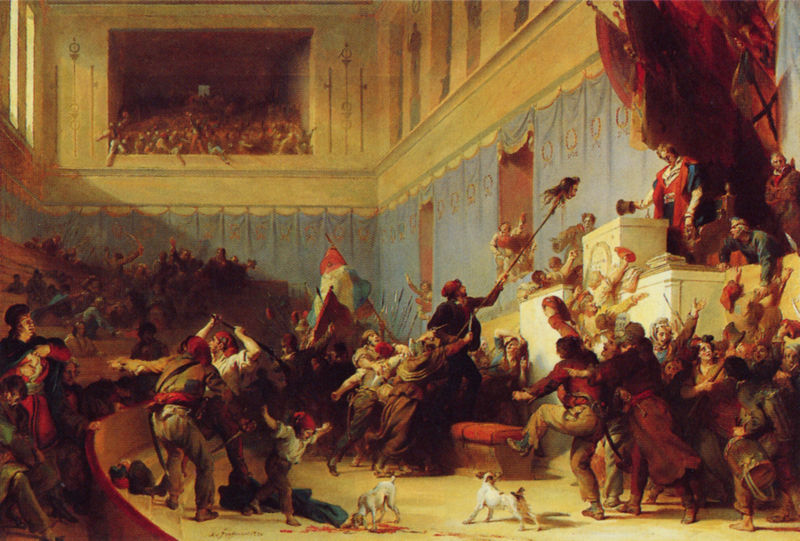
Titel: Boissy d'Anglas salutant la tête du député Féraud, Boissy von Anglas grüßt den Kopf des Abgeordneten Féraud
Künstler: Alexandre Evariste Fragonard
Standort: Paris
Institution: Musée du Louvre
Schlagwörter: angriff, blau, dunkel, gemälde, gruppe, kampf, kopf, mann, nackt, schatten, weiß, frauen, gelb, menschen, sitzen, braun, fenster, frankreich, frau, geste, hell, hut, hüte, kleid, kleider, licht, männer, raum, schwarz, zeichen, zimmer, hund, hunde, rot, schloss, tier, tiere, fächer, malerei, menge, ornament, alt, bart, gericht, hose, mütze, mützen, richter, trinken, wand, alte, arme, enthauptet, enthauptung, mensch, stehen, stein, tod, tot, bild, innenraum, signatur, vorhang, öl, kirche, boden, gold, haare, kutte, mantel, redner, stoff, adel, familie, gewänder, innen, kind, mutter, personen, krone, bauern, kinder, stock, beine, balkon, sitz, sitze, fahnen, stab, tribüne, zuschauer, fahne, flagge, hosen, jungen, trikolore, hemden, laufen, klein, linien, bank, empore, loge, saal, schemel, figuren, französisch, banner, gewalt, krieg, schlacht, sturm, treppe, tricolore, unruhe, könig, lanze, soldaten, vorhänge, wandmalerei, lichteinfall, podest, junge, fallen, tor, arena, ränge, wände, truhe, blut, greis, balustrade, aufruhr, stürmen, militär, revolution, schwert, waffen, überfall, aufstand, jacken, revolte, soldat, waffe, menschenmasse, rennen, tumult, mäntel, volk, herrscher, kranz, menschenmenge, kämpfen, bänke, pult, manege, reihen, wappen, kontraste, blutlache, lache, freiheit, schreien, wut, baldachin, gemenge, lanzen, geschosse, tempel, kränze, speer, speere, flaggen, stange, gewehre, schlagen, schrei, zorn, wandbehang, klettern, französische revolution, liberte, parlament, absperrung, verkündigung, brüderlichkeit, gleichheit, fahnenstange, sitzbänke, sitzreihen, podium, bastion, bürgerkrieg, spiess, stuffen, tribunal, ansturm, pöbel, ballhaus, umsturz, gewühl, unabhängigkeit, mob, fuße, unruhen, schreie, schtoff, auseinandersetzung, rednerpult, übernahme, aufgespießt, putsch, wandbehänge, staba, robispierre, robiespierre, umbruch, matrix, schrumpfkopf, schwaenken